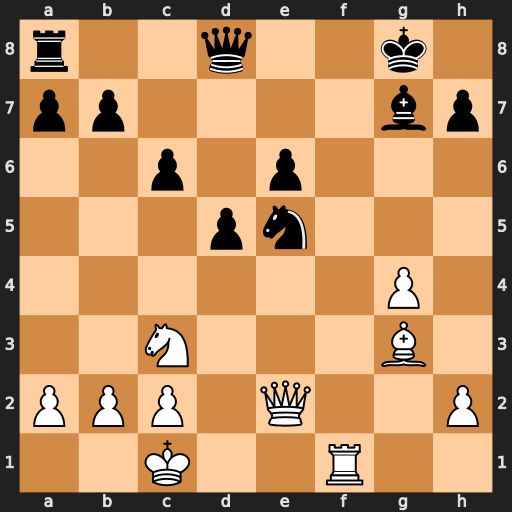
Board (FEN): r2q2k1/pp4bp/2p1p3/3pn3/6P1/2N3B1/PPP1Q2P/2K2R2
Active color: w
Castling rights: -
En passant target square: -
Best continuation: Bxe5 Qg5+ Bf4